Question: I'm trying to make a custom slider for a few testimonials. The picture below illustrate how it should work. The first testimonial is highlighted and when the user clicks on the next testimonial the yellow background should slide to it, the font color of the name and company should change and also the actual testimonial text should slide.

I managed to make a functional version, which you can see in this <URL>.
Here is the jQuery code I used:
'''
$("div.container-slider").click(
function () {
$("div.active-slide").toggleClass("animate", 1000, function () {
$("div.mike").toggleClass("current-font", function () {
$("span").toggleClass("company-current");
}),
$("div.neil").toggleClass("inactive-slide", function () {
$("span").toggleClass("company");
});
}),
$("div.testimonial-text").slideToggle("slow", function () {
$("div.testimonial-text-2").toggleClass("display-none");
});
});
'''
1. How can I make the font color and weight change more subtle?
2. How can I target specific span codes, because right now the script changes the span color everywhere on the website?
3. How can I make the testimonial-text slide more smoothly (similar to the yellow background)?
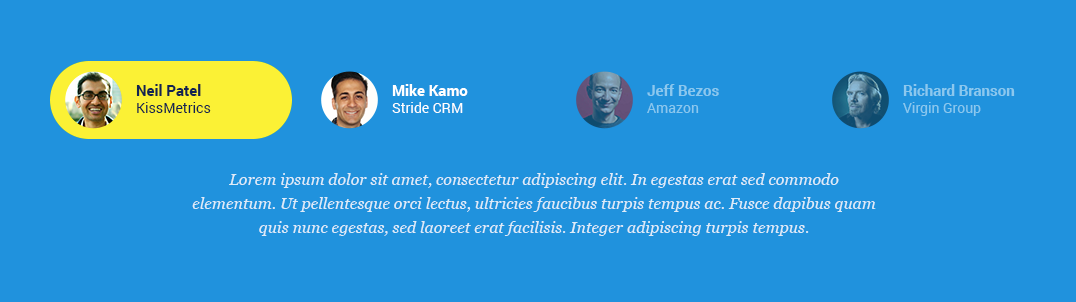
Answer: 1. It looks like you're already using CSS transitions. Have you tried fiddling with them?
2. Use this to limit scope to the current element, as in $(this).find('span')...., or use index (eq()) to target by slide, or give the relevant spans a class to target.
3. I'm not sure why you're toggling your display-none class, but that's probably causing the abruptness. Try removing that.